Field crop: maize
Growth stage: 2
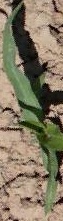
Species: maize